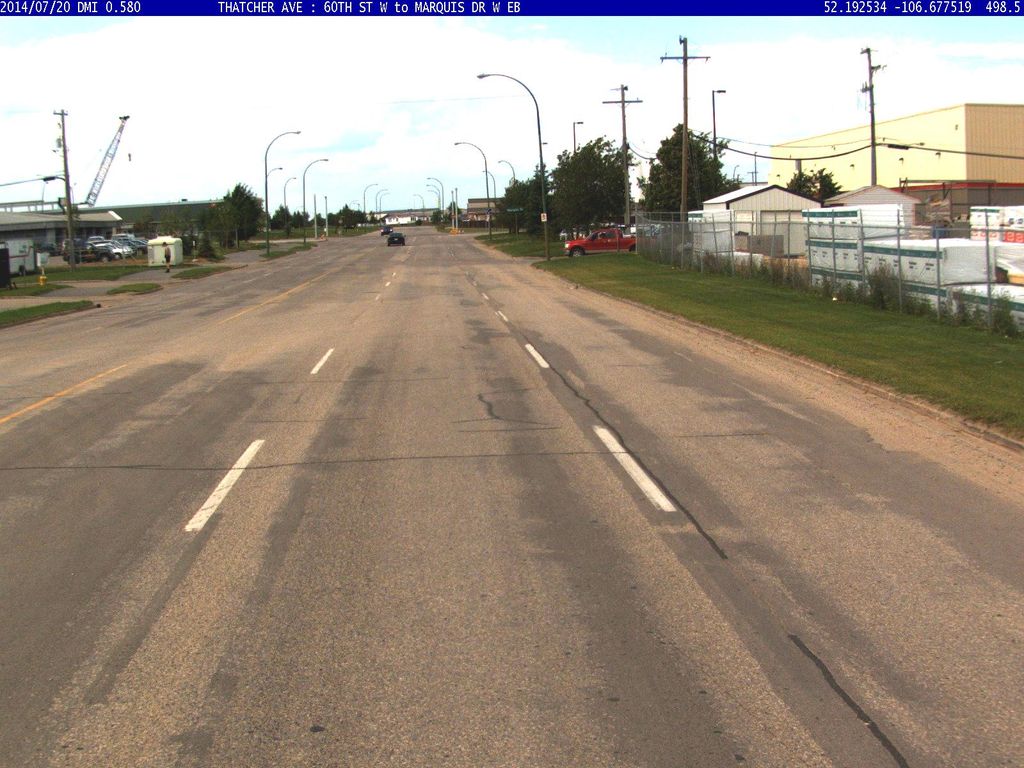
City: saskatoon